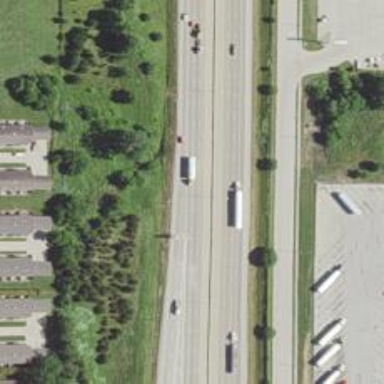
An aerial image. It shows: Motorway junction.